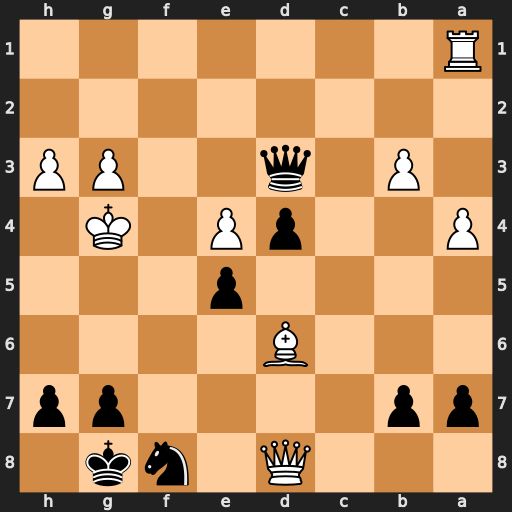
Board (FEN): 3Q1nk1/pp4pp/3B4/4p3/P2pP1K1/1P1q2PP/8/R7
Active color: b
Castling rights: -
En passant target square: -
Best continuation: Qxe4+ Kh5 Qf5+ Kh4 g5+ Qxg5+ Ng6+